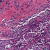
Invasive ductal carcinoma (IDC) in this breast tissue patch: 0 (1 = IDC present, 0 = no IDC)